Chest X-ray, AP view. Patient: 35 years old, sex M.
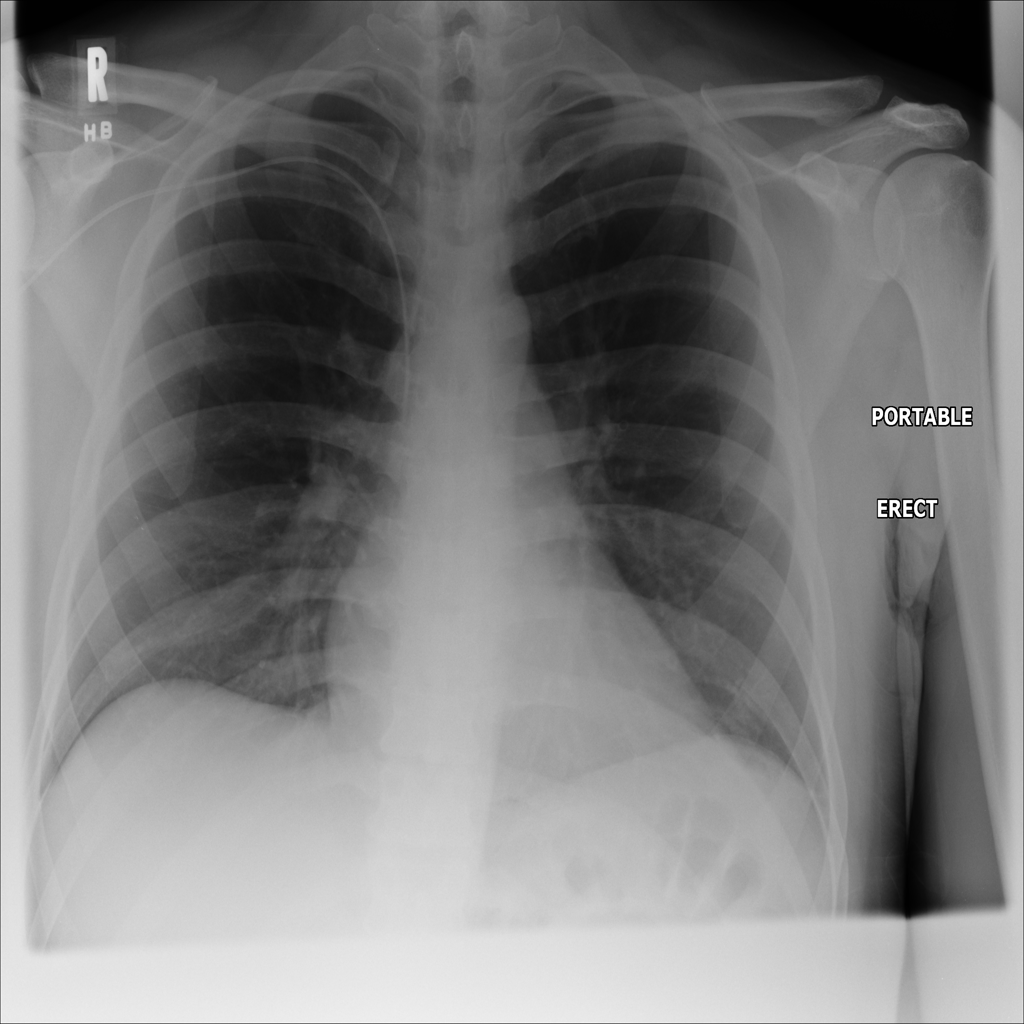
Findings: No Finding